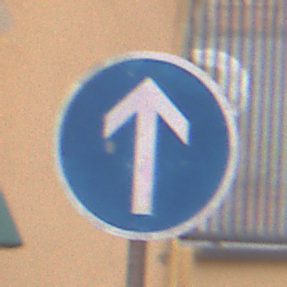
Verkehrszeichen: VorgeschriebeneFahrtrichtungGeradeaus
Umgebung: Outdoor, Urban
Tageszeit: Midday
Wetter: Overcast
Licht: Natural
Jahreszeit: NotSpecified
Kontrast: LowContrast